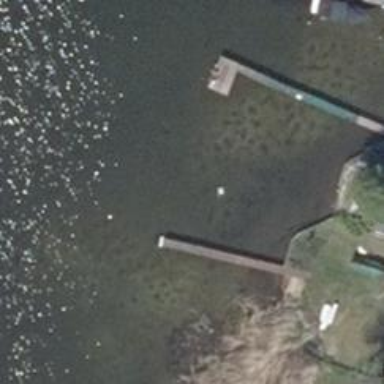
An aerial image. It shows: Man-made pier.